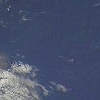
Label: water